Question: Here's my code:
'''
from django.db import models
class Parent(models.Model):
name = models.CharField(max_length=50, unique=True)
def __str__(self):
return str(self.name)
class Child(models.Model):
parent = models.ForeignKey(Parent, on_delete=models.CASCADE)
name = models.CharField(max_length=50, unique=True)
def __str__(self):
return str(self.name)
'''
Parents in my database:
1. Rogan
2. Smith
3. Doe
In admin dashboard:
First, I create a child that has a name of John and his parent is Smith.. it works!
Now, after that, whenever I create a child that also has a name of John and this time with a parent of Doe or Rogan, it says:
"Child with this Name already exists."

I tried searching on Google but I can't seem to find the answer.
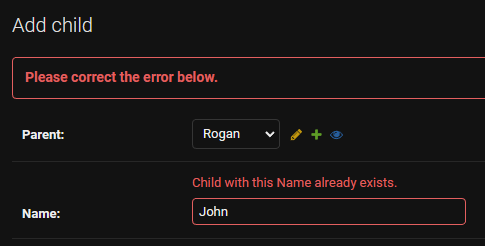
Answer: You work with a <URL>:
'''
class Child(models.Model):
parent = models.ForeignKey(Parent, on_delete=models.CASCADE)
name = models.CharField(max_length=50)
def __str__(self):
return f'{self.name}'
class Meta:
constraints = [
models.UniqueConstraint(
fields=('name', 'parent_id'), name='unique_child_name_per_parent'
)
]
'''